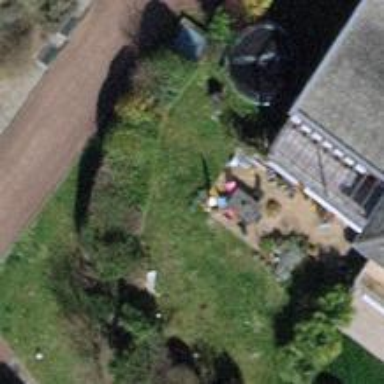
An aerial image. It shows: Residential garden.